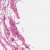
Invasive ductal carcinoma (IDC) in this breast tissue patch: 0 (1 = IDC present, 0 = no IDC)